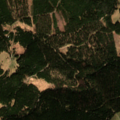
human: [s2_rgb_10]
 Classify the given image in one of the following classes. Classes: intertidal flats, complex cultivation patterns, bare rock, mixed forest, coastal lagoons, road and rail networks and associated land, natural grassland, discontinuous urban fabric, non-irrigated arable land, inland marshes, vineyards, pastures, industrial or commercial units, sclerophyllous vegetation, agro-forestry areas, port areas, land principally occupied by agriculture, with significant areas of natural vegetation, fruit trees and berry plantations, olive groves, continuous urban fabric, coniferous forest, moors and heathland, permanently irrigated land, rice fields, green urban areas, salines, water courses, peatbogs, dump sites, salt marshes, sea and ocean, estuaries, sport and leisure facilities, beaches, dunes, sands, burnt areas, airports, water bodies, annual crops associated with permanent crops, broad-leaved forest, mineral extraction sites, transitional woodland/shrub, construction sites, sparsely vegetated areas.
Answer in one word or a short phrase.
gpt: coniferous forest, mixed forest